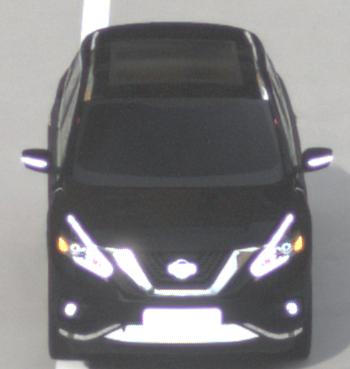
Make: Nissan
Model: Murano
Detailed model: Gen. 3 Z52
Model produced from: 2015
Doors: 5
Color: black
Road condition: dry road
Daytime: morning or afternoon
Contrast: low contrast